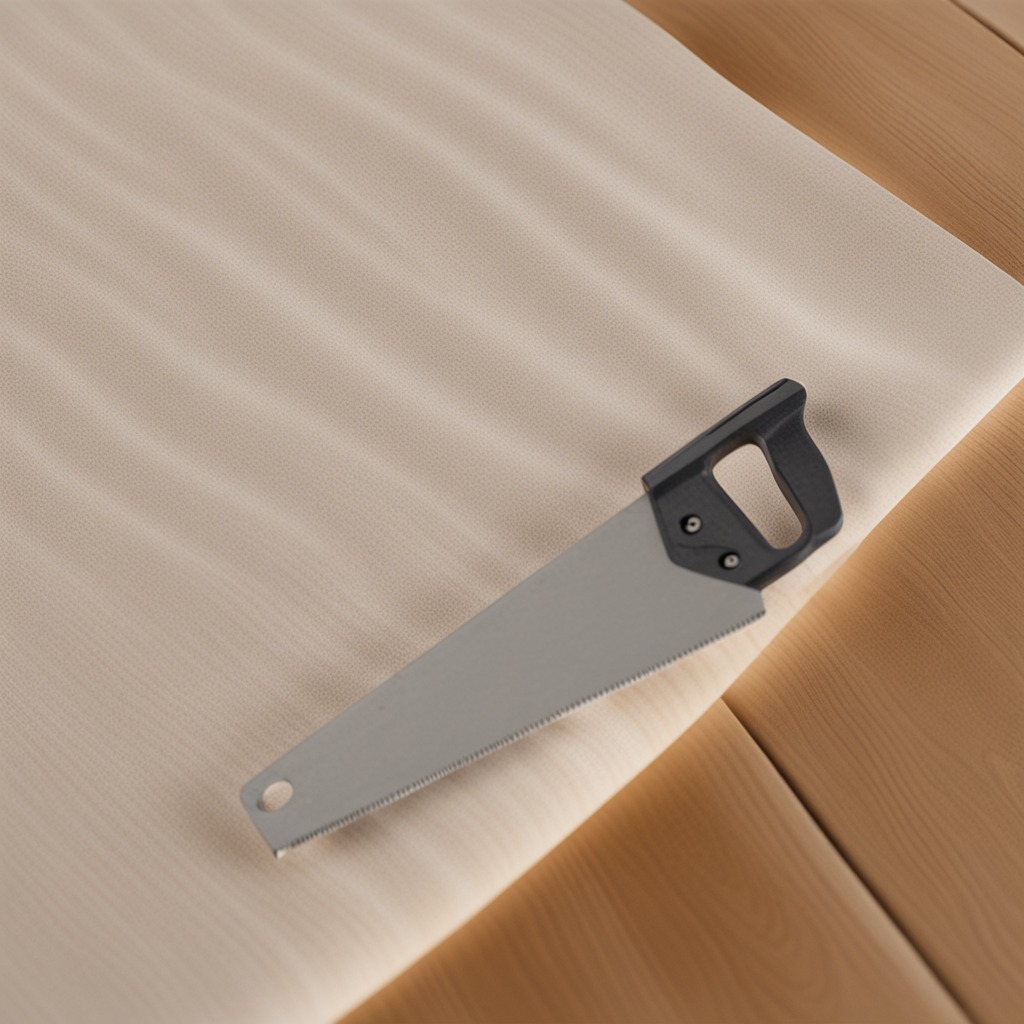
A handheld metal saw lies on a wooden table in an outdoor workshop during daytime bright natural light soft shadows worn but beneath the cloth.